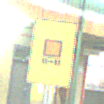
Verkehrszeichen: KennzeichnungspflichtigeFahrzeugeGefaehrlicheGueterOhnePfeilsymbol
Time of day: MorningAfternoon
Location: Roofed (Special)
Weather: NotSpecified
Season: NotSpecified
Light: Artificial